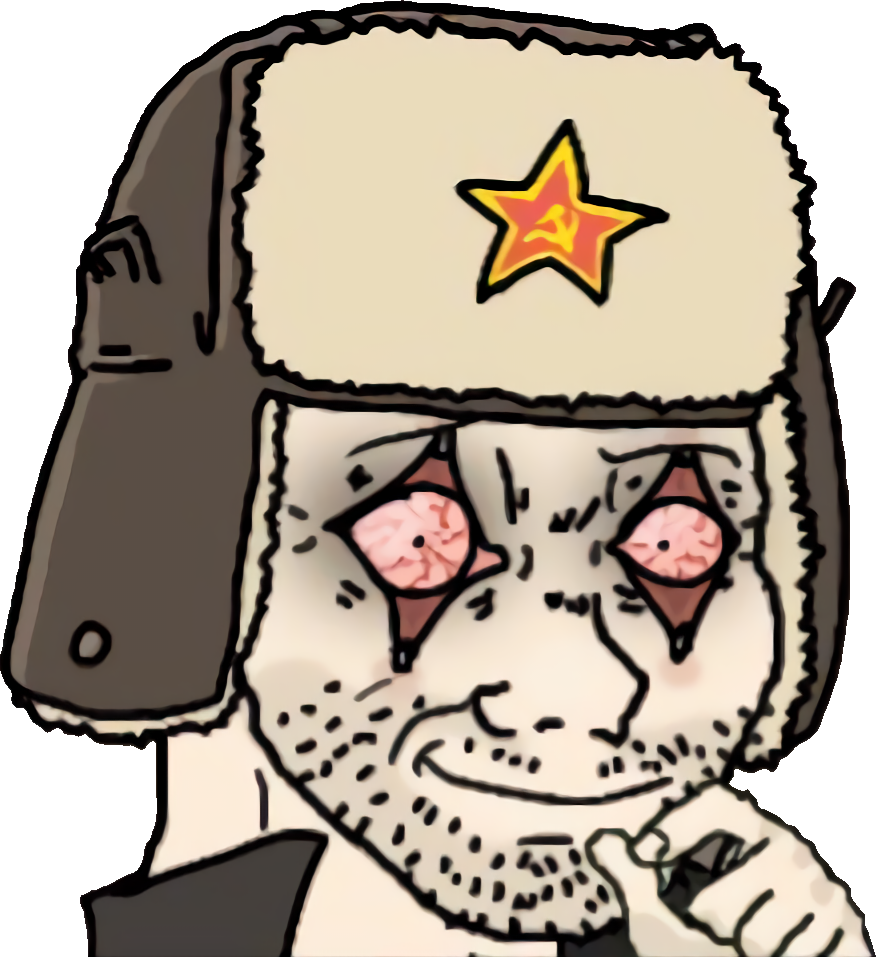
Label: 5_Oomer